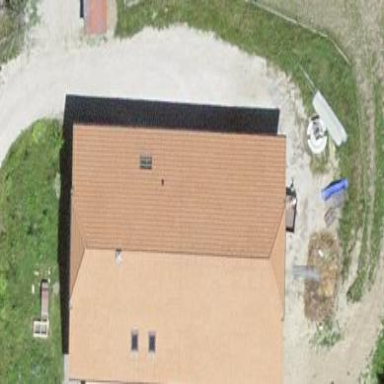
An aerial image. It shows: Farm building.